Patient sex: M
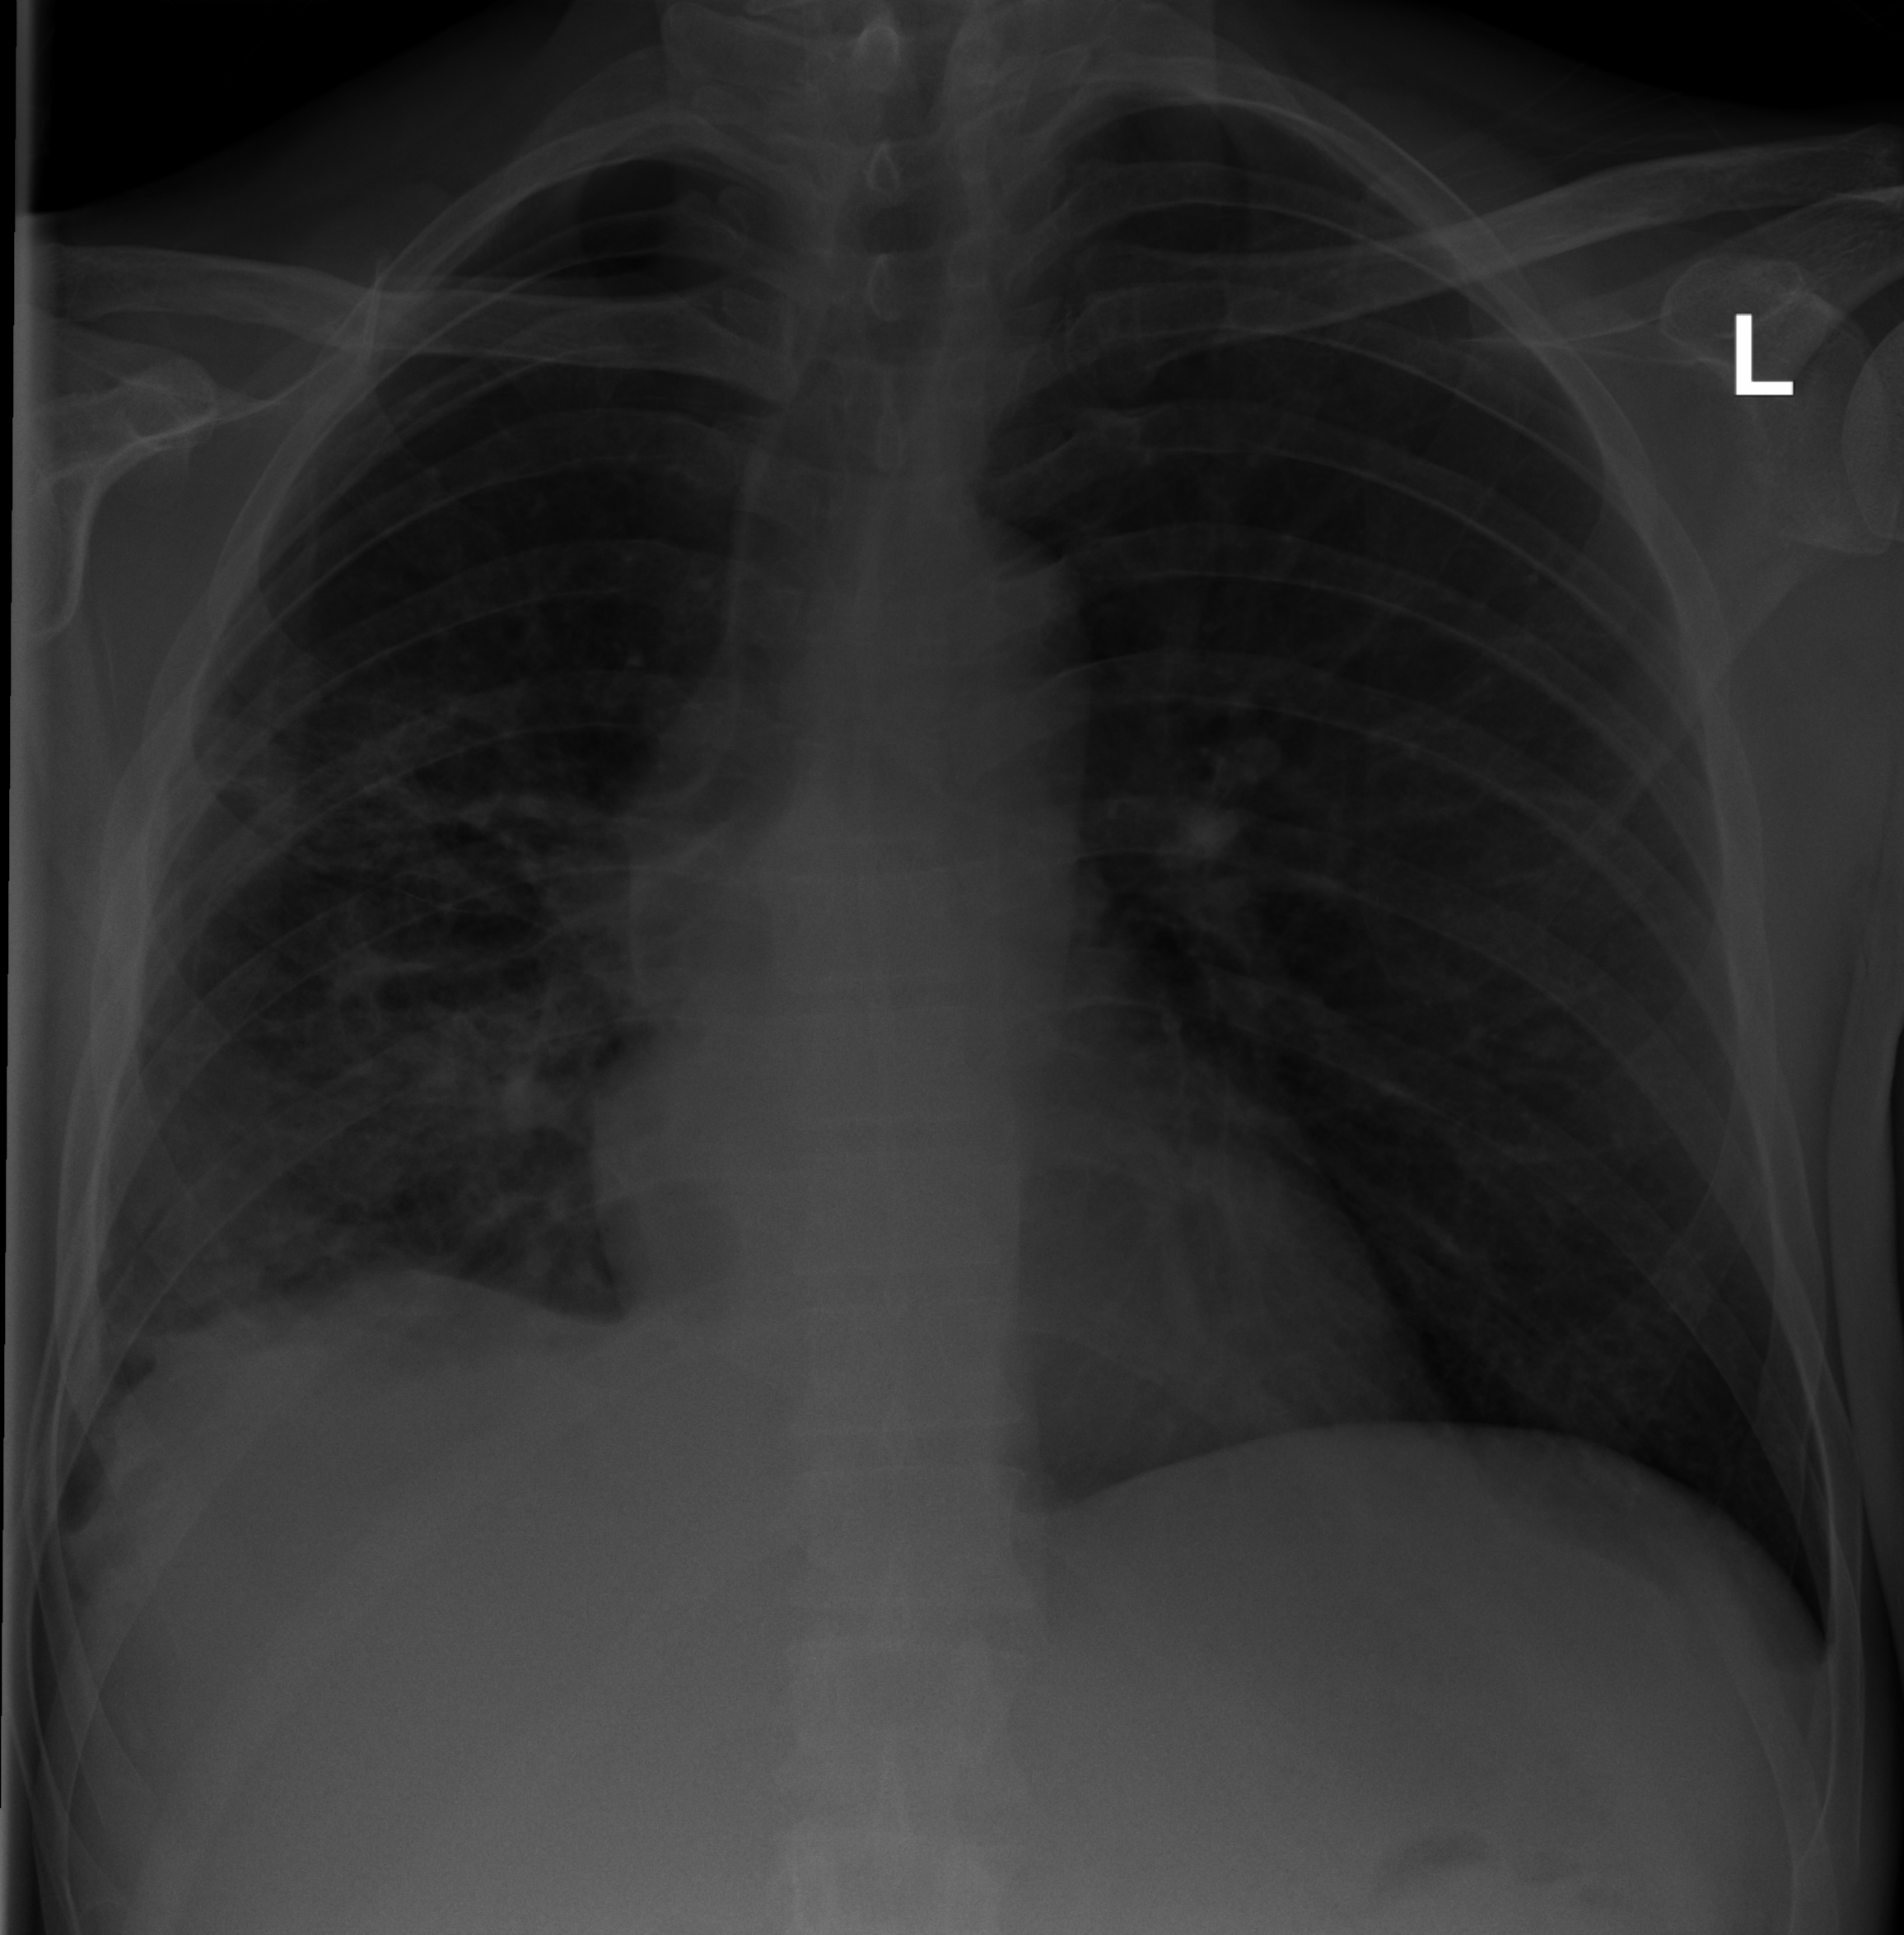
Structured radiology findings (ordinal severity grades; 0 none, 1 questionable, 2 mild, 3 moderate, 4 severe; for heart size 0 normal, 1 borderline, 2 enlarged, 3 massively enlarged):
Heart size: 0
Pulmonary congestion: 0
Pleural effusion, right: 0
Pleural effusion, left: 0
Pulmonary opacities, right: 3
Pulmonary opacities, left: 0
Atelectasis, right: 2
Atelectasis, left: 0